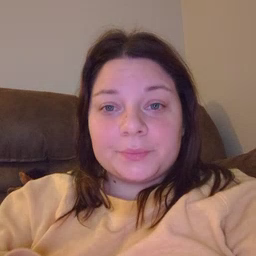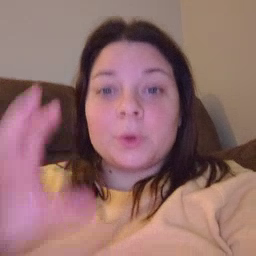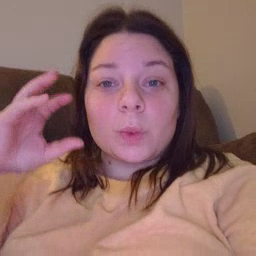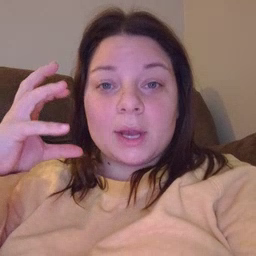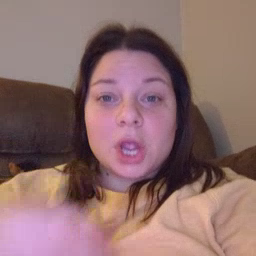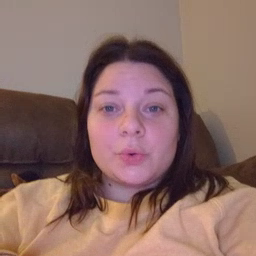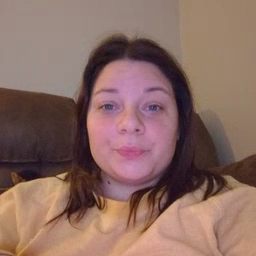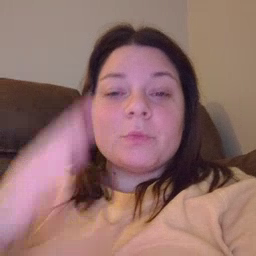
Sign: radio